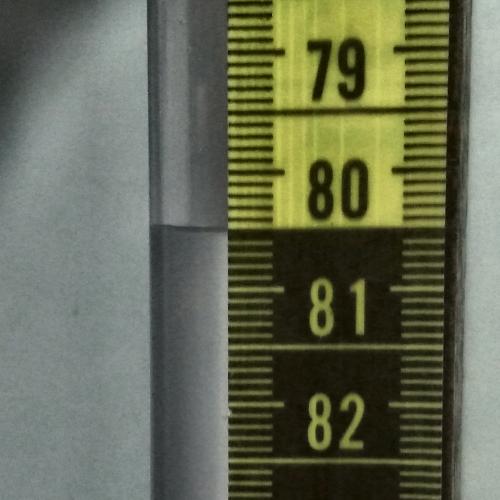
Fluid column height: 80.5 cm